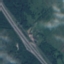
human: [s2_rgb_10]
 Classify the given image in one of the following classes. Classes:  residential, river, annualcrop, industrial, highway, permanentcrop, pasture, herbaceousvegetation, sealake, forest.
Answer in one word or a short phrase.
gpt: Highway